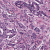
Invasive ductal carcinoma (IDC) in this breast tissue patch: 1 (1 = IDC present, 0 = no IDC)